Field crop: tomato
Growth stage: 1
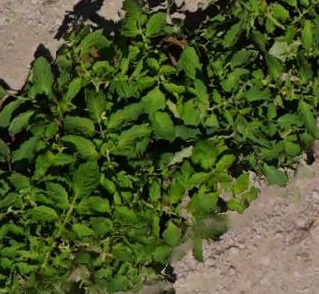
Species: tomato